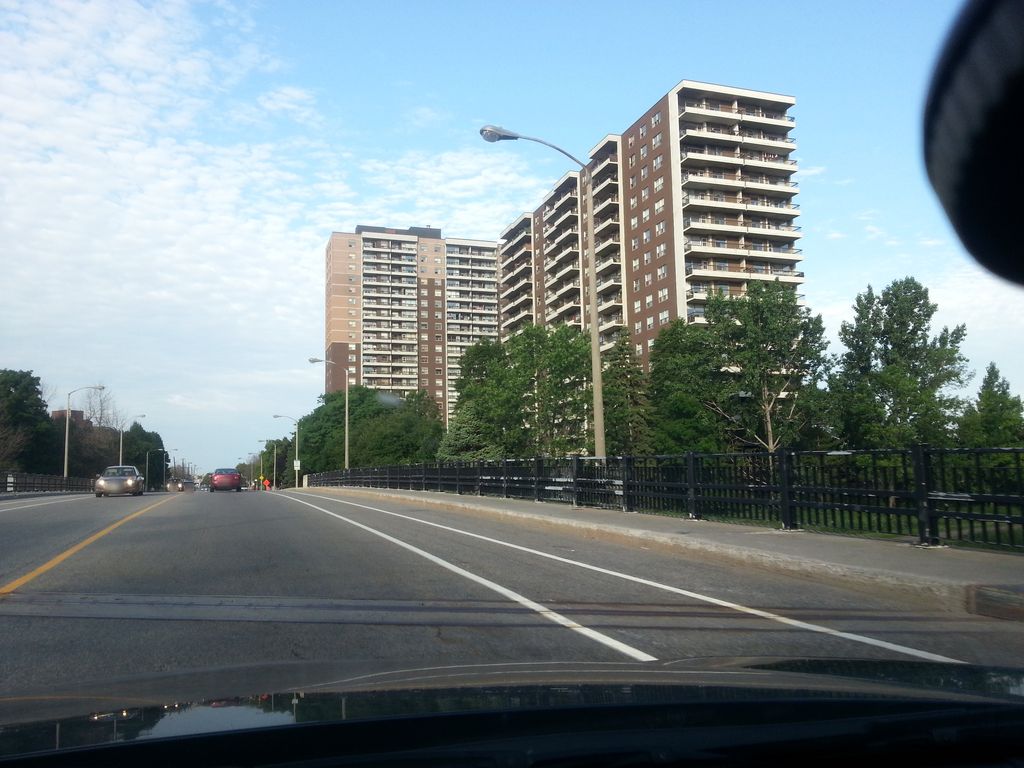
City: ottawa-gatineau